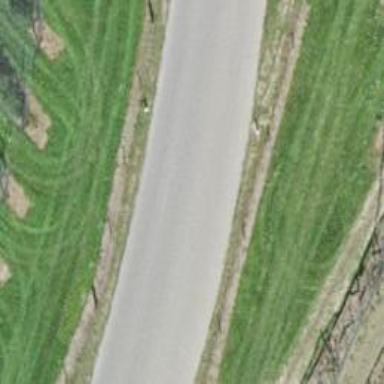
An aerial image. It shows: Tertiary road.